Question: My issues are:
1) The "house" image isn't overlaying the block, instead it is sandwhiching itself inbetween..
2) There are two blocks, even though my code does not have two listed..
HTML doc:
'''
<!DOCTYPE html>
<html>
<head>
<link type="text/css" rel="stylesheet" href="home_page_stylesheet.css">
</head>
<body>
<div>
<a href="http://www.webapp.com/home">
<img src="/Users/<<>>/Desktop/web_app/images/icons/home_icon_selected.png"/>
</a>
</div>
</body>
'''
CSS doc:
'''
* {
background-color: #EAE4C5;
}
div {
border: 1px solid white;
border-radius: 5px;
height: 50px;
width: 50px;
background-color: white;
text-align: center;
display: inline-block;
}
'''
What I end up getting is this:

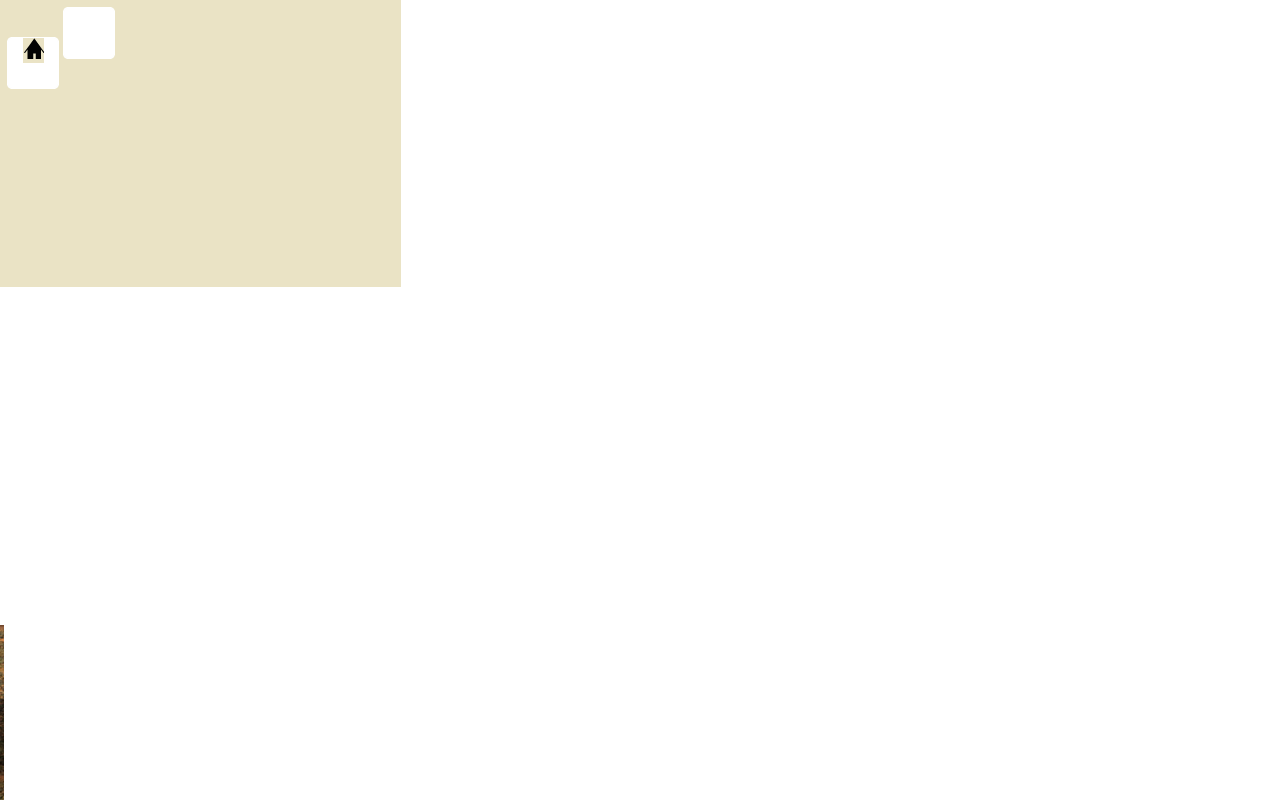
Answer: Apply the home icon as a background to the div instead.
This can be done using the following CSS code. Update the file path to the image.
'''
background-image: url('home_icon_selected.png');
'''
In order to make the entire 'div' clickable, you should wrap in inside the 'a' tag as the following code:
'''
<a href="http://www.webapp.com/home">
<div>
</div>
</a>
'''
Consider adding a class identifier for your div, so that you can have multiple, different 'div's in your code.